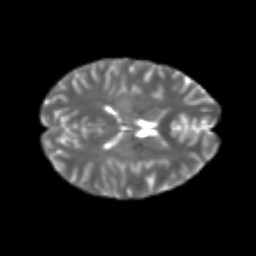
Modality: T2w
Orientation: axial
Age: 21
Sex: female
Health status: healthy
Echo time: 0.074 s